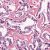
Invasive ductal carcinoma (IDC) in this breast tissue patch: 1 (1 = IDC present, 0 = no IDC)